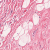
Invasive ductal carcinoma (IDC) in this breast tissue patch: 0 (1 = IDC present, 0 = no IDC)